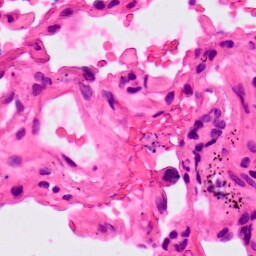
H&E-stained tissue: Lung